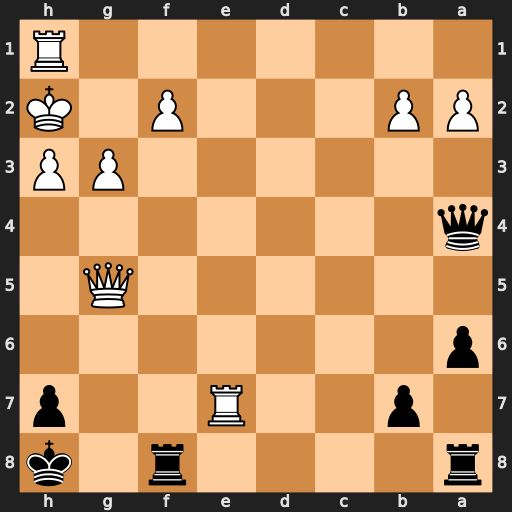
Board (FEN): r4r1k/1p2R2p/p7/6Q1/q7/6PP/PP3P1K/7R
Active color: b
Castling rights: -
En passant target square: -
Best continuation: Rxf2+ Kg1 Qd1+ Kxf2 Rf8+ Qf4 Rxf4+ gxf4 Qxh1